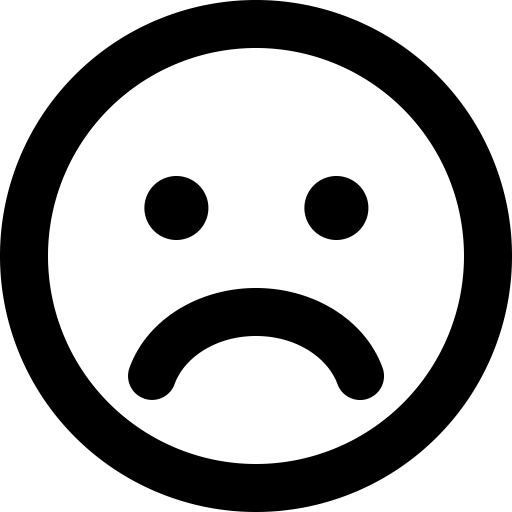
Tags: icon, FontAwesome, fa-icon, outline, face, frown